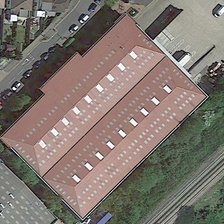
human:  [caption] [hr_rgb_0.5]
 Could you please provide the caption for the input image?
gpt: a red rectangle center building is between railways and a road with cars .

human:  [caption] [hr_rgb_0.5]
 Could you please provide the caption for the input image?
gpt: a red rectangle center building is between railways and a road with cars .

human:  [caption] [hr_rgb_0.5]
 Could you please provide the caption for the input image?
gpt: a red rectangle center building is between railways and a road with cars .

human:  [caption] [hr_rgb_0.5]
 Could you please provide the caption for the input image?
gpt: a red rectangle center building is between railways and a road with cars .

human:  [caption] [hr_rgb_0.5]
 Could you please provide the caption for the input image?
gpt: a red rectangle center building is between railways and a road with cars .